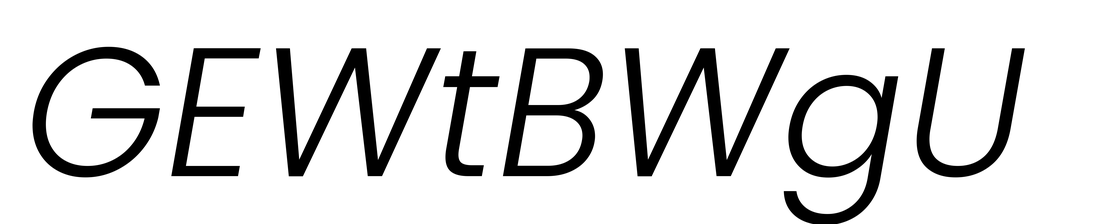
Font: Poppins-LightItalic